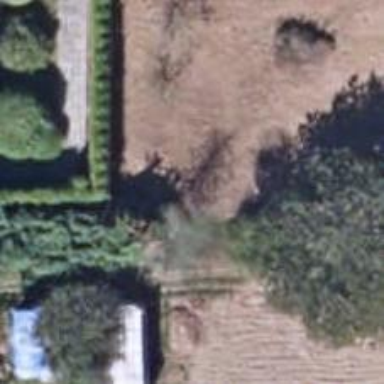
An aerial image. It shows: Fence.